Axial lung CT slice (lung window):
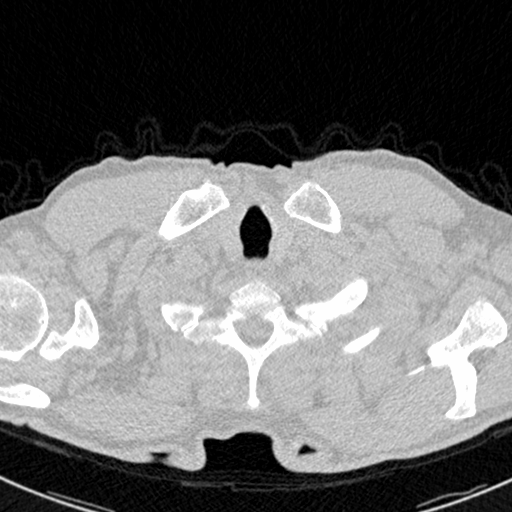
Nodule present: no